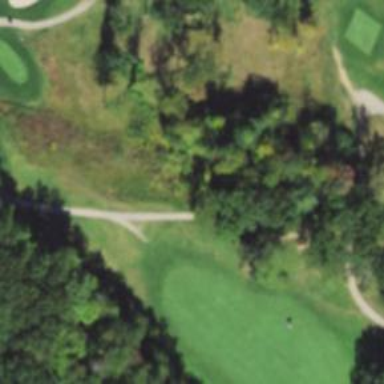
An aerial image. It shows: Service road used as golf cart path.